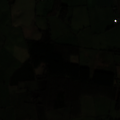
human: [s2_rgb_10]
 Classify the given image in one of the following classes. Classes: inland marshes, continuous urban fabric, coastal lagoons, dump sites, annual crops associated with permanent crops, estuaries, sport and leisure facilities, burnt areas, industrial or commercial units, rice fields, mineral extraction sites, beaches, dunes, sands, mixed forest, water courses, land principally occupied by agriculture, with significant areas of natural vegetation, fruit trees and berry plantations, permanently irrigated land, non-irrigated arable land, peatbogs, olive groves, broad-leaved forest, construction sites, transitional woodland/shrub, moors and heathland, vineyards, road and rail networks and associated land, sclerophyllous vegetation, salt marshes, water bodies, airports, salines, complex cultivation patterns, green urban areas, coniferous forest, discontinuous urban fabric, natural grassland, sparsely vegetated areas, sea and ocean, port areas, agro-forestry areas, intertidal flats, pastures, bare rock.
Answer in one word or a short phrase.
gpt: pastures, broad-leaved forest